Field crop: maize
Growth stage: 2
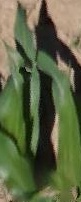
Species: maize